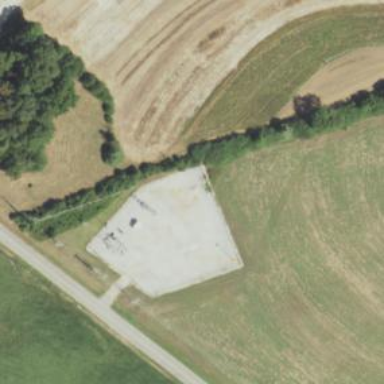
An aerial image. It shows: Distribution level power substation surrounded by fence.